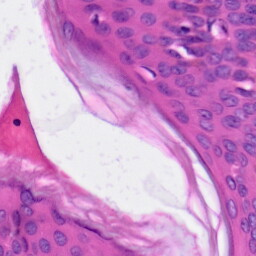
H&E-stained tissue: Skin